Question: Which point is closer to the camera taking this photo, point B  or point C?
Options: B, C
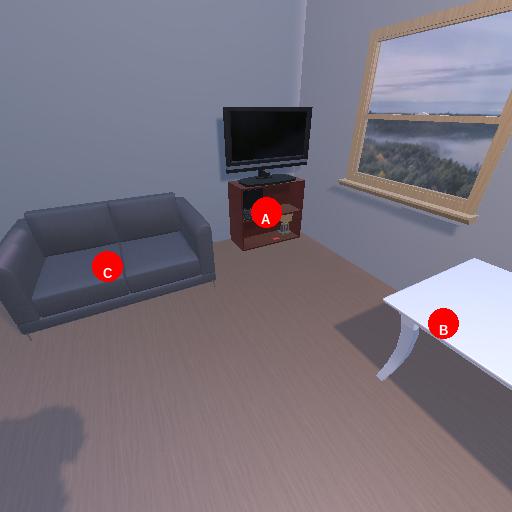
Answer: B